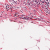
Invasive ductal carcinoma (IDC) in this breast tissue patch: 1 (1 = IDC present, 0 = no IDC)